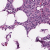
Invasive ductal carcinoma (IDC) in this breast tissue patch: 1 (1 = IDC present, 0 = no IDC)